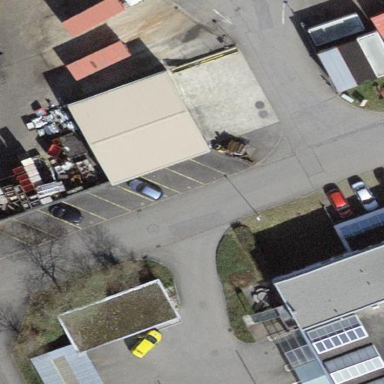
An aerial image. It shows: Parking area with surface.